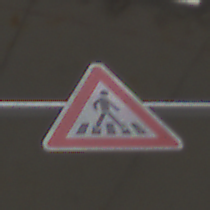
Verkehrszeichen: FussgaengerueberwegLinks
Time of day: Midday
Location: Roofed (Urban)
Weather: Overcast
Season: NotSpecified
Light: Artificial